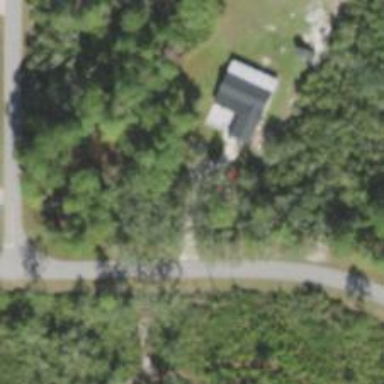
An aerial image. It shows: Driveway leading to service road.